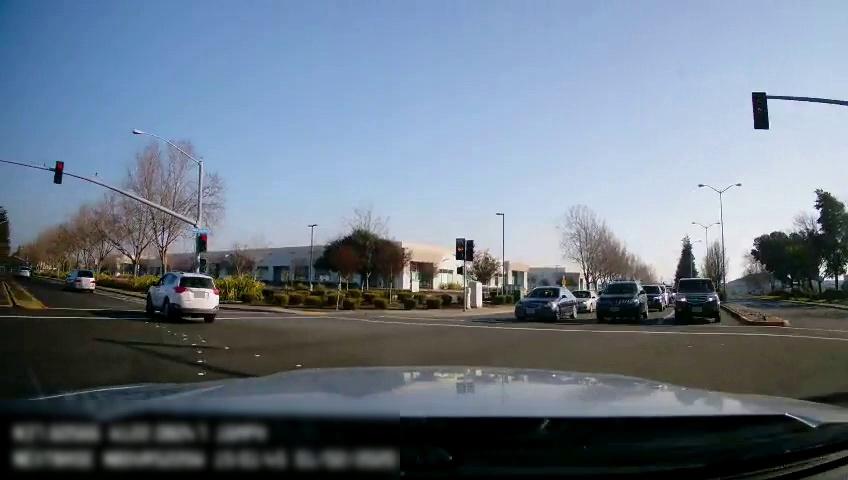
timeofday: Day
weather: Sunny
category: Drivable Space
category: Vehicles | SUV
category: Vehicles | SUV
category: Vehicles | SUV
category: Vehicles | SUV
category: Vehicles | SUV
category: Vehicles | SUV
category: Vehicles | SUV
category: Vehicles | Car
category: Vehicles | Car
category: Lanes | Current Lane
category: Lanes | Current Lane
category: Lanes | Opposite Lane
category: Lanes | Opposite Lane
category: Traffic | Lights
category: Traffic | Lights
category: Traffic | Lights
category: Traffic | Signs
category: Traffic | Lights
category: Traffic | Lights